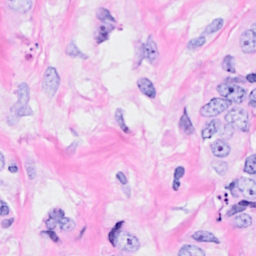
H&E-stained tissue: Breast